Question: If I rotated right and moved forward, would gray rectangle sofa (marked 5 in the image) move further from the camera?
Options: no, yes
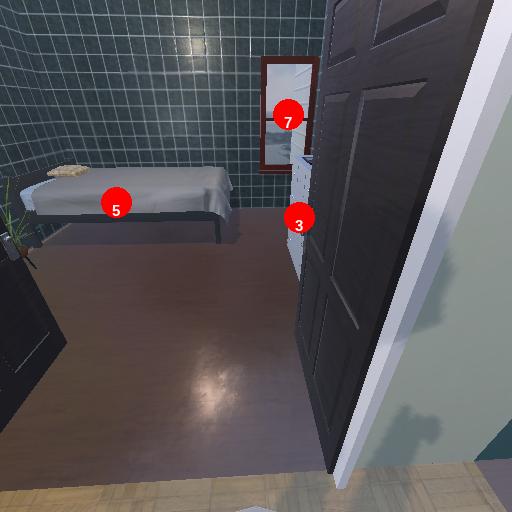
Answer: no